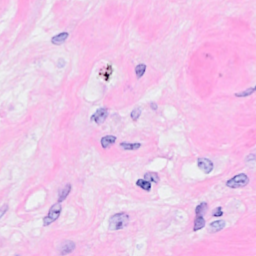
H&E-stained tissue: Breast